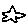
Label: star